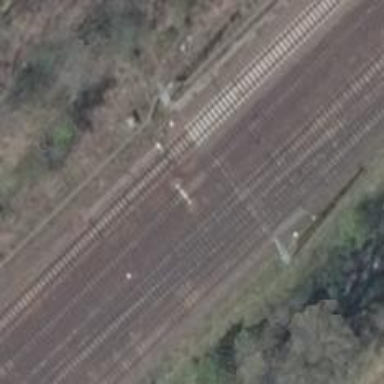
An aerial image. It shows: Railway switch.